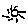
Label: sun